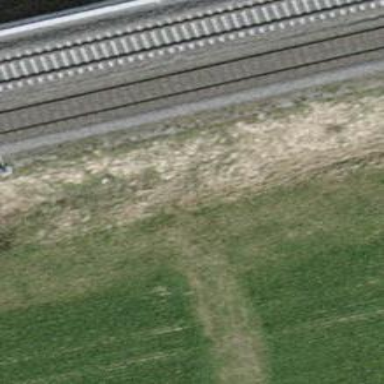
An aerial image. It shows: Grass track with grade4 surface.